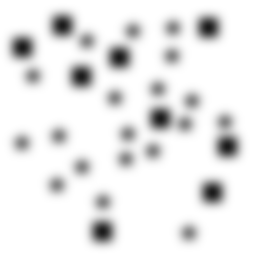
Squares: 9
Triangles: 0
Stars: 19
Total shapes: 28